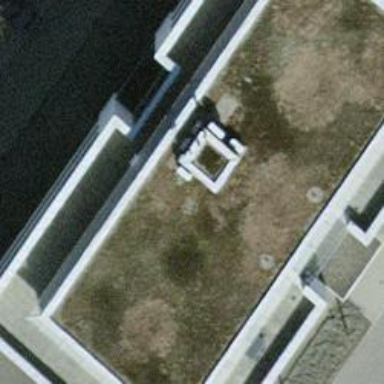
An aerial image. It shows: Office building.